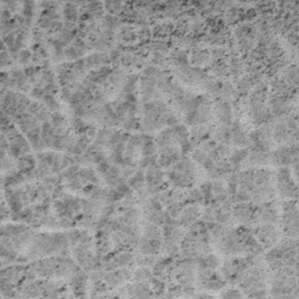
Label: frost